Question: I'm new to Matlab and am trying to perform some basic functions. I have a small sound file that I played over my PC's speaker and another sound file that contains recorded audio that encompasses the time that I played the first audio file. After loading each file into Matlab as arrays I used xcorr on the two and stored the value as c. What I would like to do is get the index in the c array that corresponds to the rough time that the small sound file was played. Here is my code.
'''
[tone,fs] = audioread('Tone1.wav');
[recording,fs] = audioread('recording1.wav');
c = xcorr(tone, recording);
'''

The above is a plot of c. I feel that it should be very straight forward to find the index in the array c that this pattern starts but I don't know the syntax. Thanks in advance.
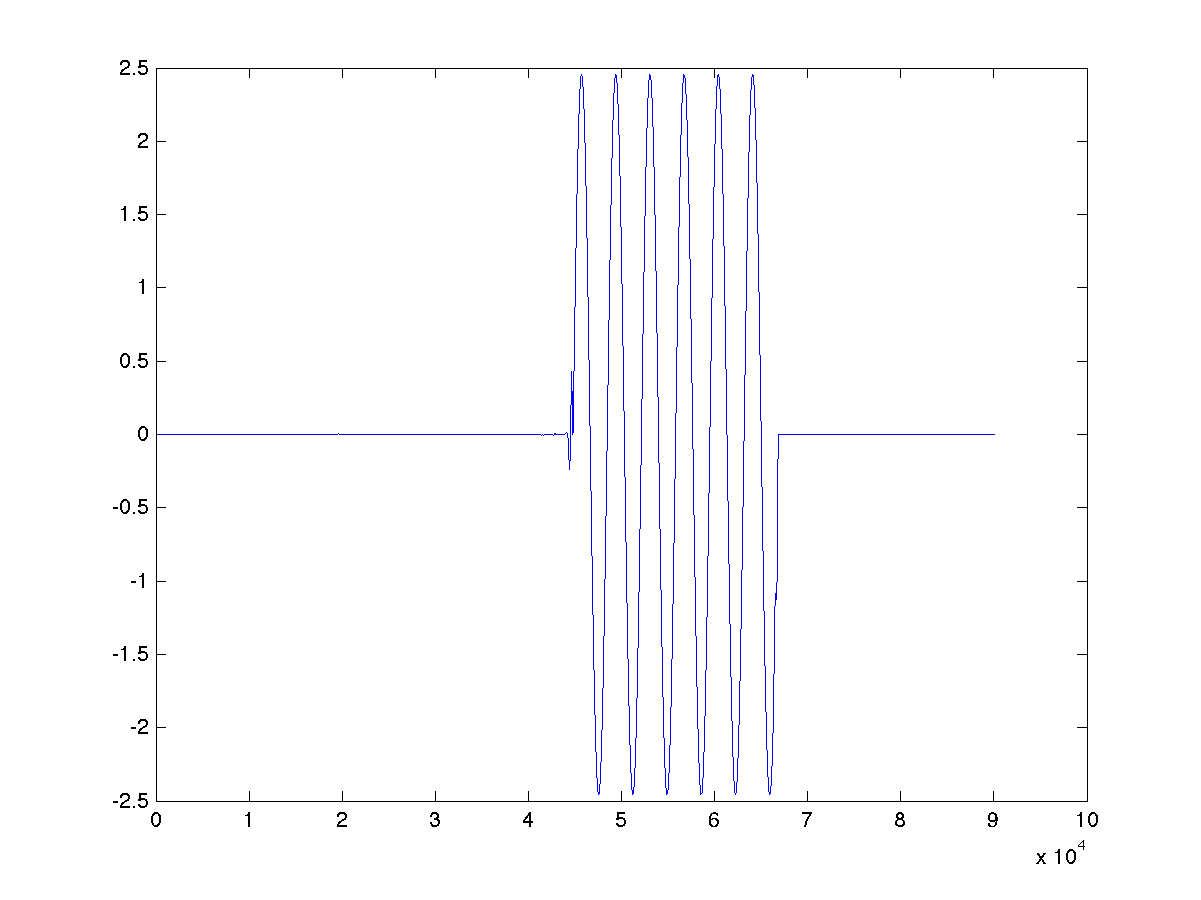
Answer: The position is determined by the maximum cross-correlation. However, it may be tricky to do it with 'xcorr' because, according to its <URL> will be zero-padded, and so its length will be altered.
I suggest you use 'conv' (convolution) instead of 'xcorr'. The result of convolution is the same if you time-invert 'tone', and using 'conv' has the advantage that it admits the 'valid' option (see its <URL>, which avoids zero-padding and thus allows you to directly read the time-position of the maximum.
Example:
'''
>> tone = sin(2*pi*linspace(1,8,1000));
>> recording = [zeros(1,1e4) tone zeros(1,5e4) ];
>> c = conv(recording, tone(end👎1), 'valid');
>> [~, pos] = max(c)
pos =
10001
'''